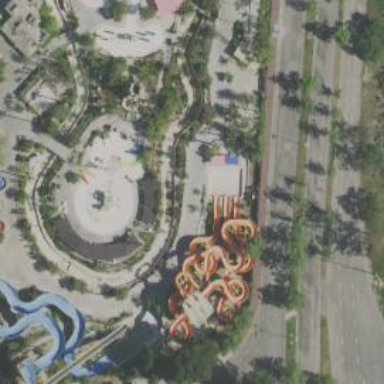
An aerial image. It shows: Water slide attraction.